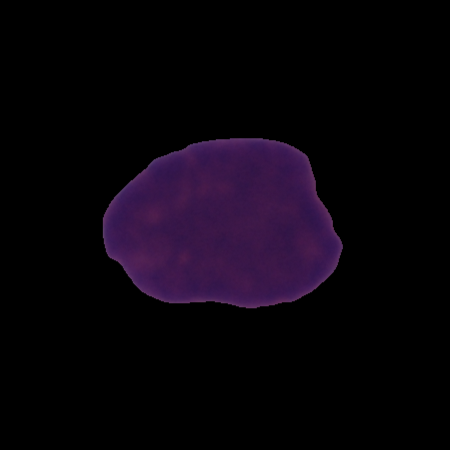
Label: cancer